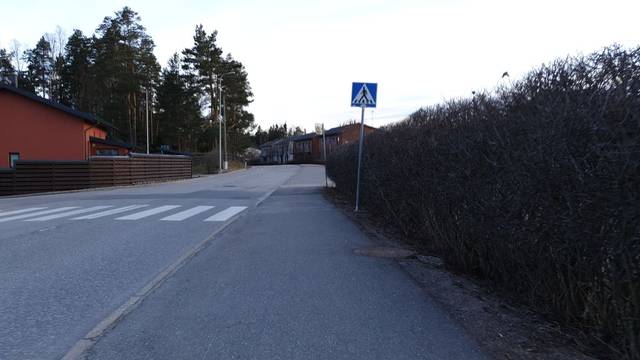
Region: Finland
Coordinates: 60.284, 24.876